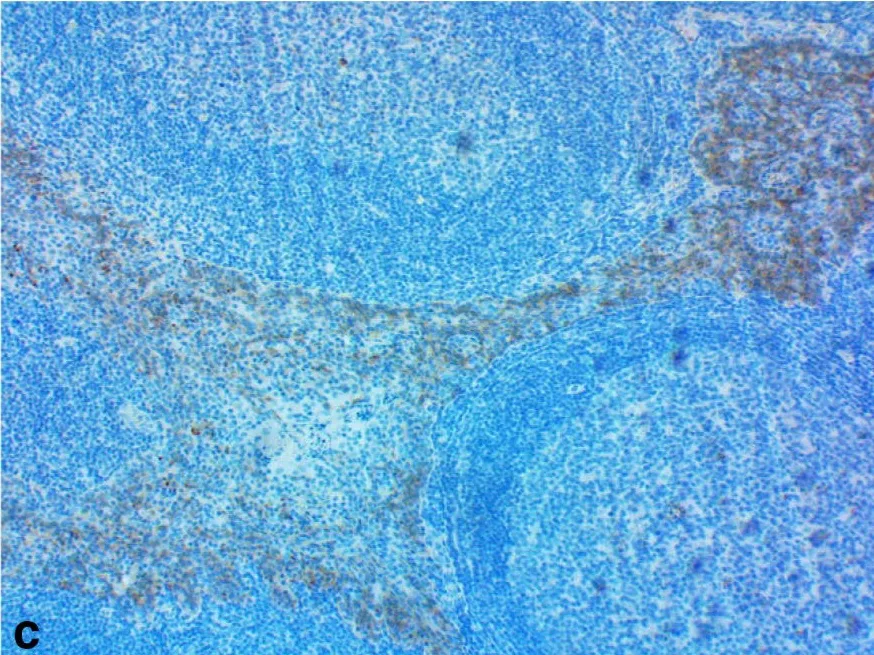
Normal control Plasma cells staining with CD138 are shown in brown. C; The plasma cells are in the interfollicular areas in the control. CVID is typically associated with the absence of plasma cells and poorly formed germinal centres. The patient was not on immunosuppression at the time of the lymph node excision.
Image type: pathology (immunostaining)